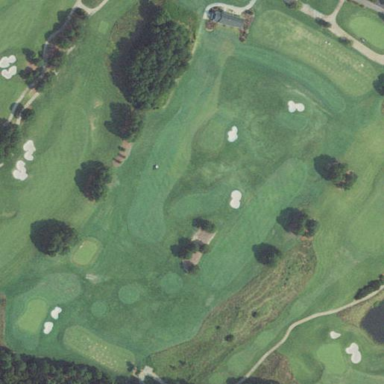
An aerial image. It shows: Grassy area designated as driving range for golf.